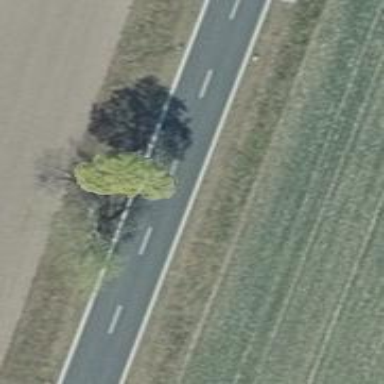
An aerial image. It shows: Row of deciduous broadleaved trees.